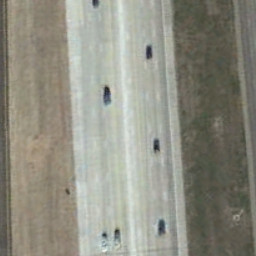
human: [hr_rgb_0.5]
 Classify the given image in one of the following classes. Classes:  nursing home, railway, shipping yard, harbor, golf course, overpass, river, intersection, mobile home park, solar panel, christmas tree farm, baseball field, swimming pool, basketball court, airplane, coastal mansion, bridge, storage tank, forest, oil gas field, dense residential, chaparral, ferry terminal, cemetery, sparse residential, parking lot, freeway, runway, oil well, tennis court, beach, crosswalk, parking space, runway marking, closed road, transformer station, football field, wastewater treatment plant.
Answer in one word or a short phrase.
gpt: freeway